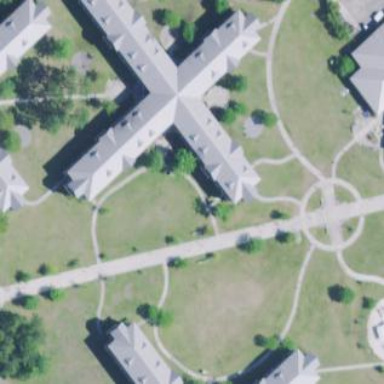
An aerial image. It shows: Military barracks building.